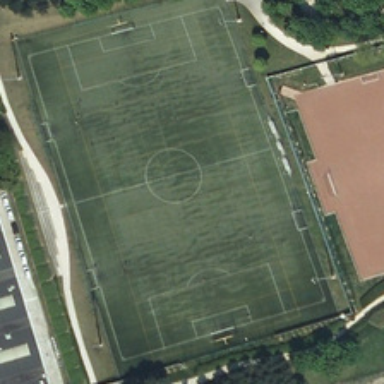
Some green trees are around a football field .